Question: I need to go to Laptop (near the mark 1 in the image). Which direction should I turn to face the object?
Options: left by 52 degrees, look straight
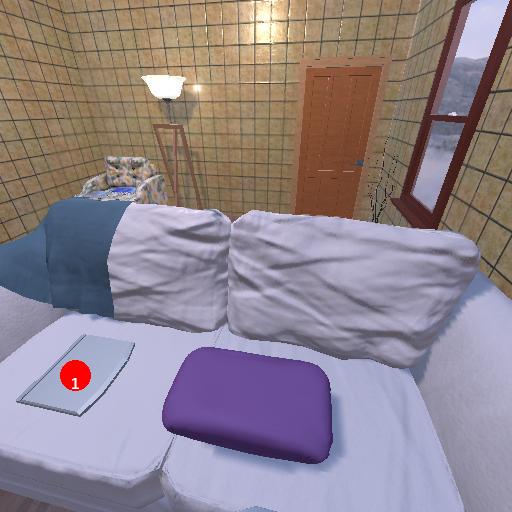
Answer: left by 52 degrees